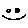
Label: smiley face